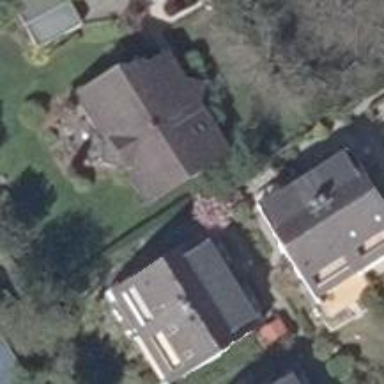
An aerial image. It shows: Detached building.